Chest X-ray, AP view. Patient: 28 years old, sex M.
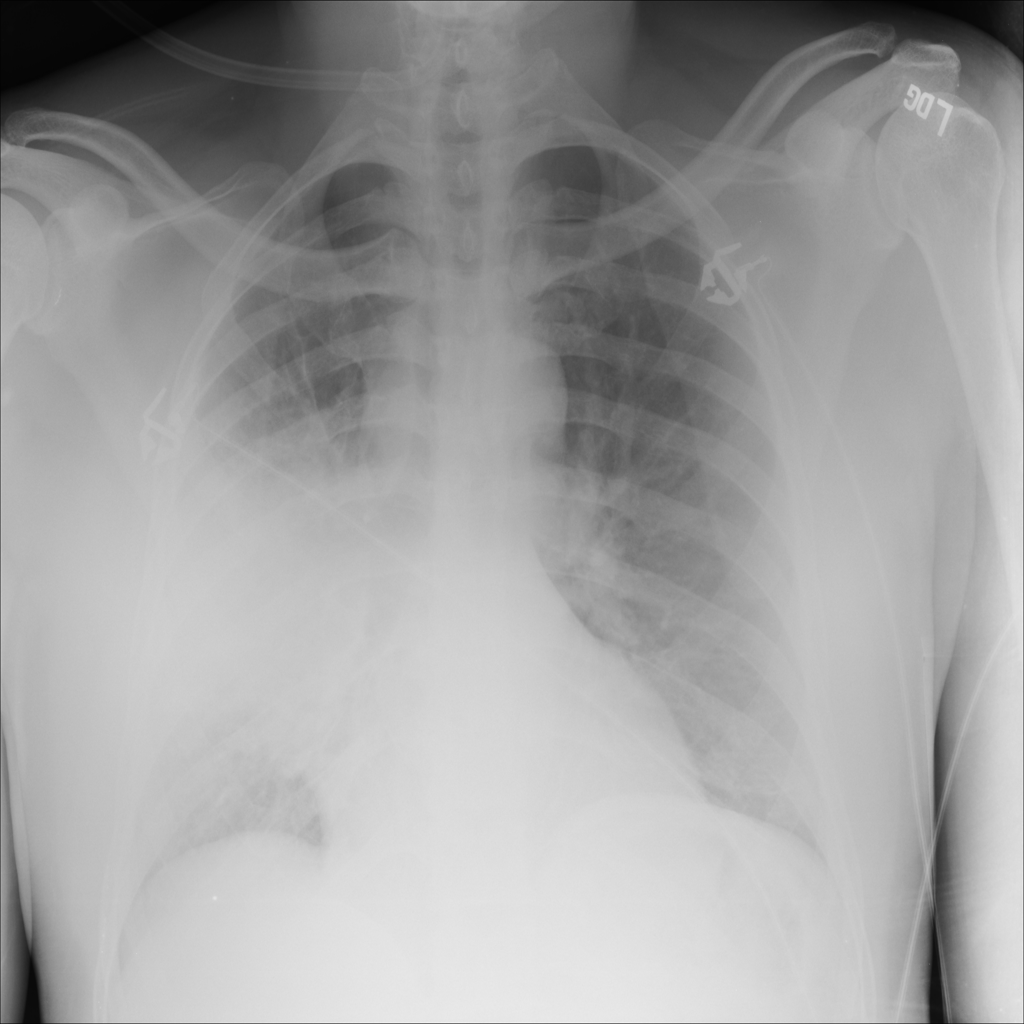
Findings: Infiltration, Mass